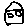
Label: house